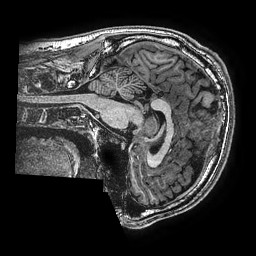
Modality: T1w
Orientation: sagittal
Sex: male
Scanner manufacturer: ge
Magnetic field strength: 3 T
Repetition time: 0.00766 s
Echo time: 0.003476 s